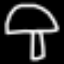
Label: mushroom